Question: I have a Google Sheets where I store RSS feeds (in Sheet1). What I would like to do is to create a formula that will, in Sheet2, copy and display all feeds from Sheet1, which contain certain words. Screenshot of example:

In this example I would like to copy and display (from Sheet1 to Sheet2) all feeds with the words BLACK and SHIRT, and from here on I would like to auto copy and display feed, every time it will contain this two words.
Is this possible and how?
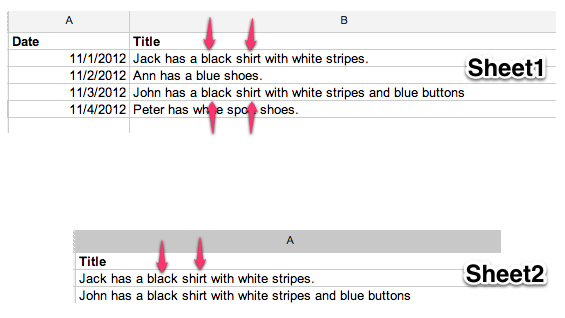
Answer: To return rows that contain the string 'black shirt':
'=QUERY(Sheet1!B:B;"select * where B contains 'black shirt'";1)'
To return rows that contain any complete words listed in C2:C:
'=FILTER(Sheet1!B2:B;MMULT(SEARCH(TRANSPOSE(" "&C2:C&" ");" "&Sheet1!B2:B&" ");SIGN(ROW(Sheet1!B2:B))))'
<URL>
<URL>
<URL>